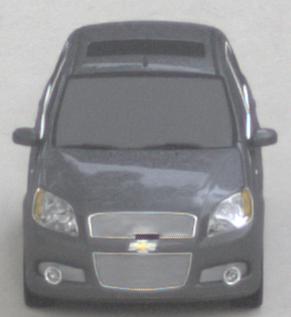
Make: Chevrolet
Model: Aveo 1.2
Detailed model: Aveo
Model produced from: 2008/06
Model produced until: 2011/01
Doors: 3
Color: gray
Road condition: dry road
Daytime: morning or afternoon
Contrast: low contrast